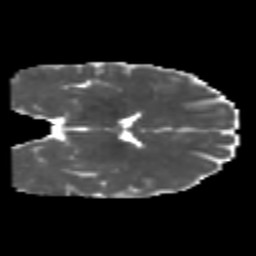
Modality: MD
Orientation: coronal
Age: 28
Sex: male
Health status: healthy